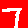
Digit: 7